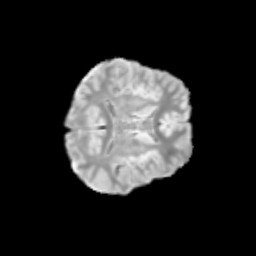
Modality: T2w
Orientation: axial
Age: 11
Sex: male
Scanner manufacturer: siemens
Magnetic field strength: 3 T
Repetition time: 3.8 s
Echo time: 0.07 s